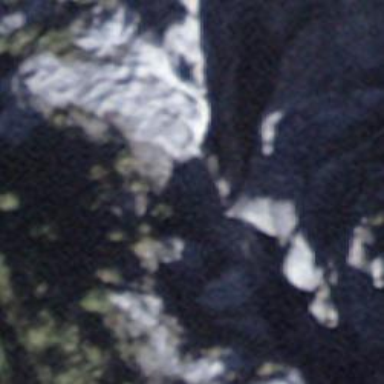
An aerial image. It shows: Beautiful waterfall.